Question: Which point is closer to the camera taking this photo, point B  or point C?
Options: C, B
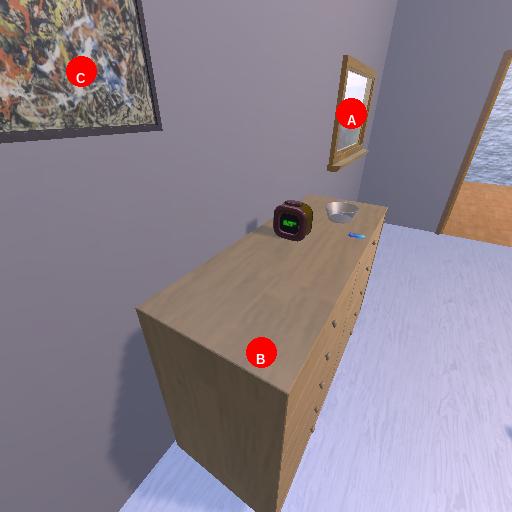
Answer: C